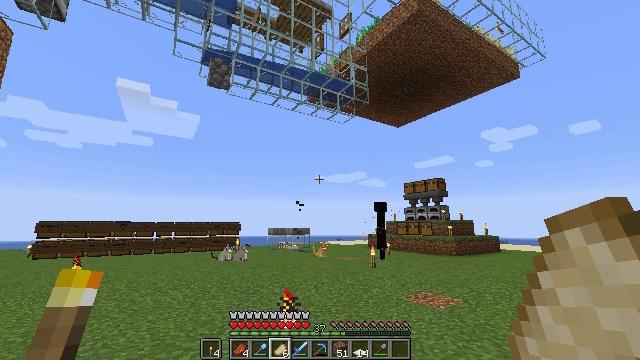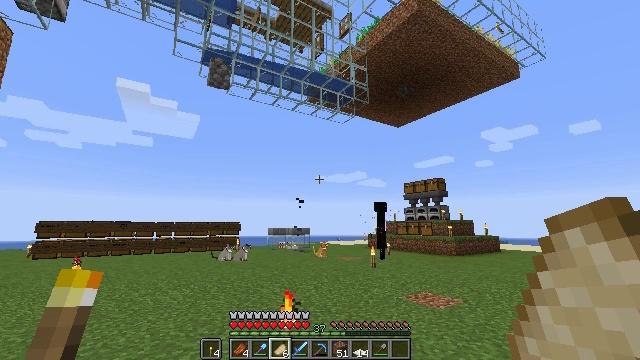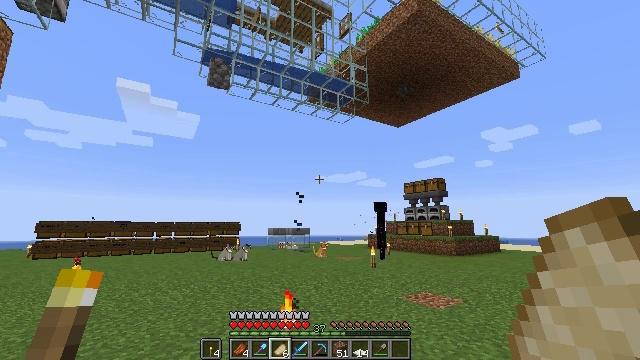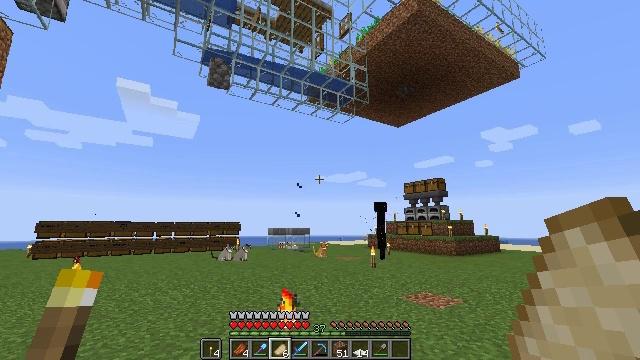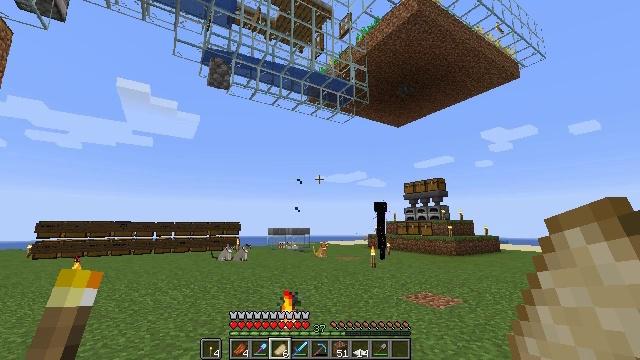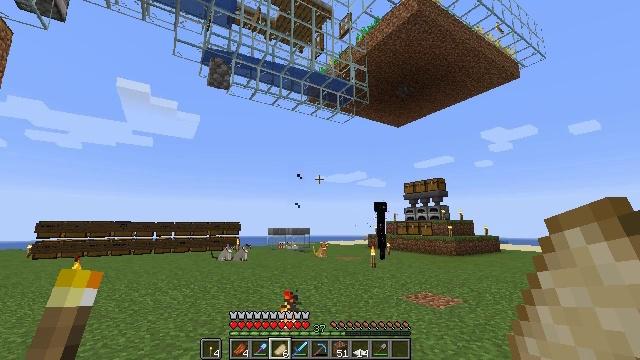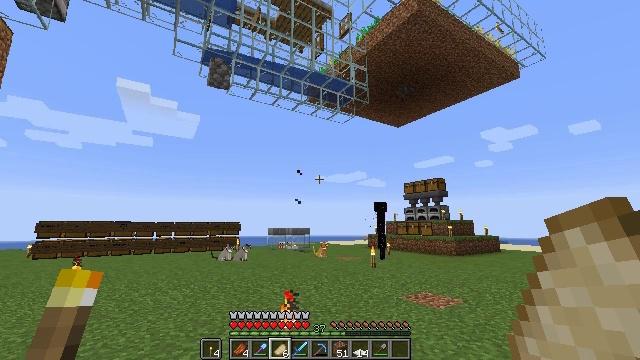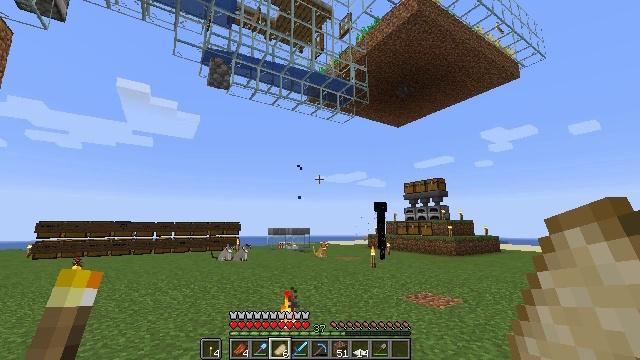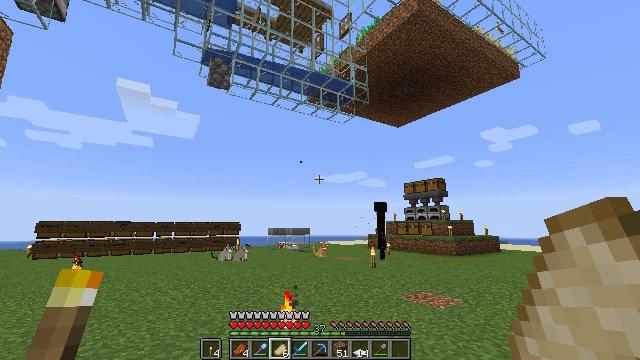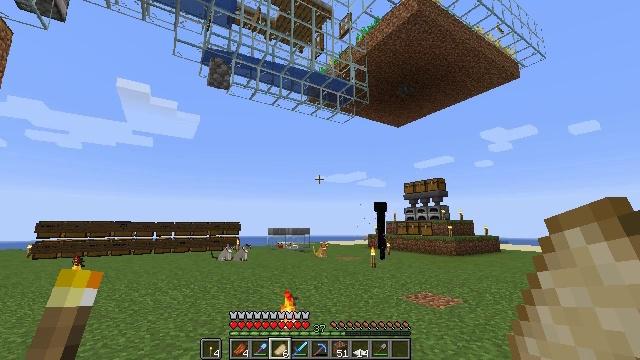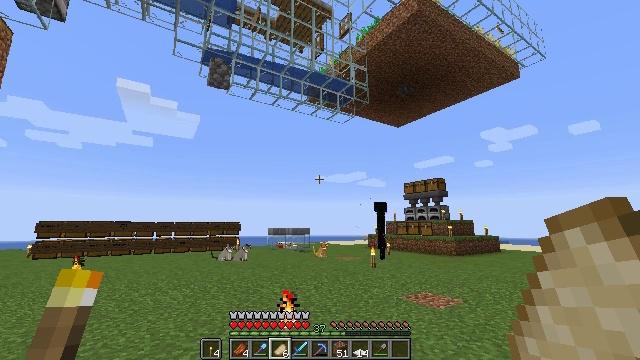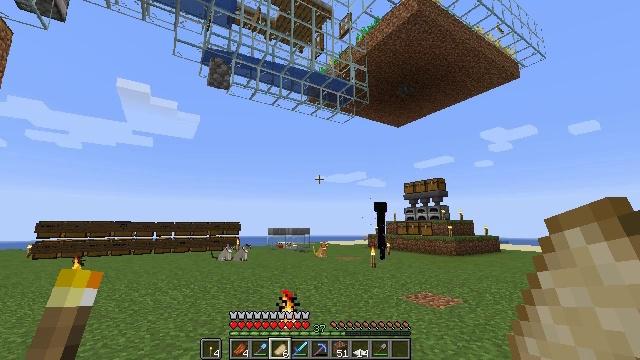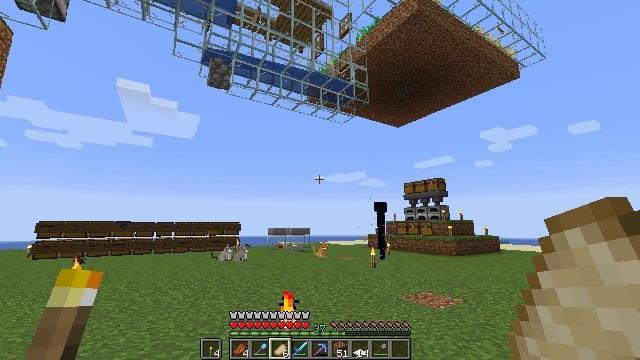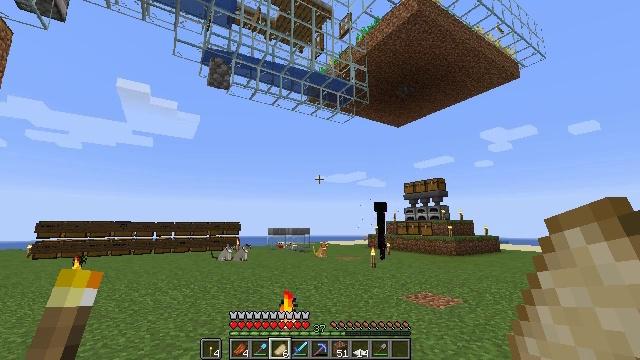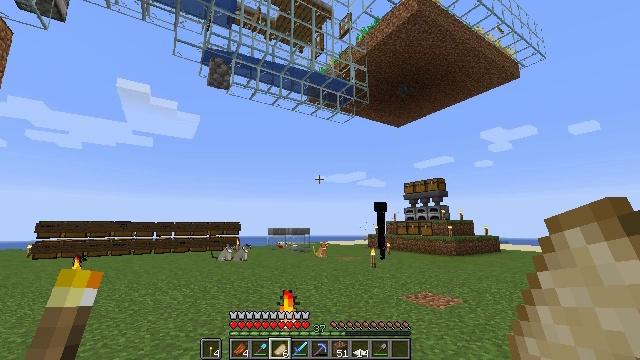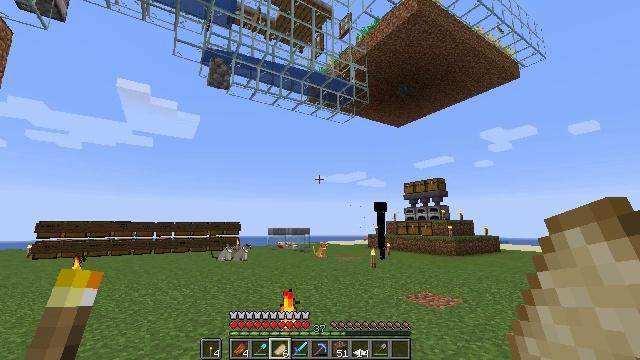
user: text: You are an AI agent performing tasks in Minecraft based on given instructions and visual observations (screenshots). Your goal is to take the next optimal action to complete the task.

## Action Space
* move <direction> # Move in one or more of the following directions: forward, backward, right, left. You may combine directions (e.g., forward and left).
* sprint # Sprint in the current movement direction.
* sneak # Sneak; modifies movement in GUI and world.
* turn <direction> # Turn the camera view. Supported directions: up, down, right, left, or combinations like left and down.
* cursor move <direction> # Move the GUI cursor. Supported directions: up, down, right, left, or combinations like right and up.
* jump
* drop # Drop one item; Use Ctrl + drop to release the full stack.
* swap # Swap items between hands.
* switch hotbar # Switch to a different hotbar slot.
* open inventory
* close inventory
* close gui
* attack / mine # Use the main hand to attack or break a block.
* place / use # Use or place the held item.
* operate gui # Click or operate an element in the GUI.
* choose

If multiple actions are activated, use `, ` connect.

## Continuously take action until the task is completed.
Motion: motion action
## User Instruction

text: Attack the smithing table to collect it.
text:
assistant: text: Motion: no_op
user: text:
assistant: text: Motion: no_op
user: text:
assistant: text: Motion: no_op
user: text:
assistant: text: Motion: no_op
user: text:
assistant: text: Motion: no_op
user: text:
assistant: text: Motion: no_op
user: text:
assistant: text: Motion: no_op
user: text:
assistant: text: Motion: no_op
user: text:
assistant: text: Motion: no_op
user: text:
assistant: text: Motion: no_op
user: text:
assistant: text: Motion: no_op
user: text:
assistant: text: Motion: no_op
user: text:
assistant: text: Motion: no_op
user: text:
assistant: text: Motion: no_op
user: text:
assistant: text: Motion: no_op
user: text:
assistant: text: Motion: no_op
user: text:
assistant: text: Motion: no_op
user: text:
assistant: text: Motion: no_op
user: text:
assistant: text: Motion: no_op
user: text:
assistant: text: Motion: no_op
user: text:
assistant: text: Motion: no_op
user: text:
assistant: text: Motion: no_op
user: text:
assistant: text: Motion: no_op
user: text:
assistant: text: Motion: no_op
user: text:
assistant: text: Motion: no_op
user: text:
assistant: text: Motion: no_op
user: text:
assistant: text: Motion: no_op
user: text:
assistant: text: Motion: no_op
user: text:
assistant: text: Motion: no_op
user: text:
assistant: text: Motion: no_op